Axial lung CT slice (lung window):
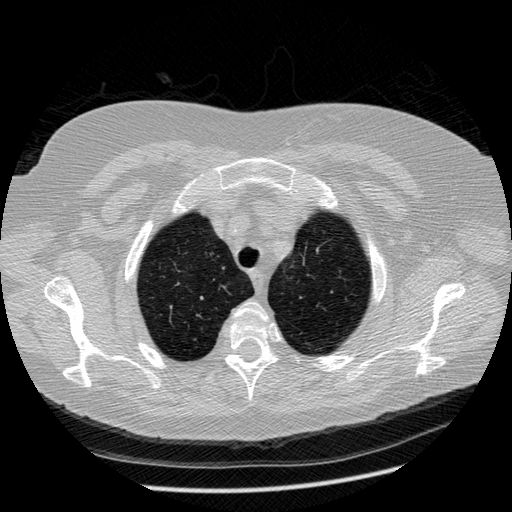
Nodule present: no